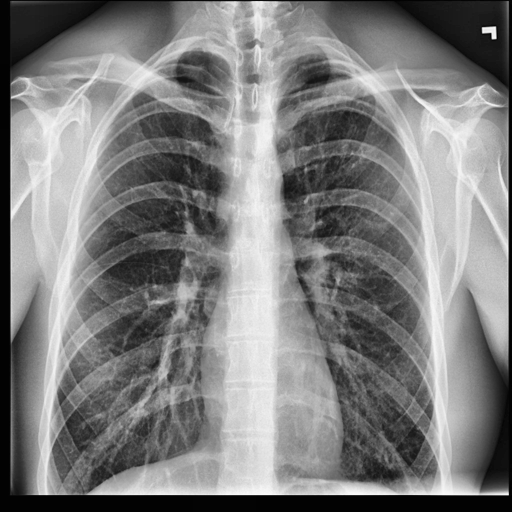
Finding: NORMAL